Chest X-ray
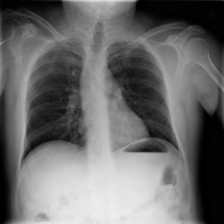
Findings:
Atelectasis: negative
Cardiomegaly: negative
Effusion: negative
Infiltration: negative
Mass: negative
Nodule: negative
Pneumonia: negative
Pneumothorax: negative
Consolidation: negative
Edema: negative
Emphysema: negative
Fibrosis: negative
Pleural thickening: negative
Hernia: negative